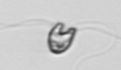
Label: flagellate_morphotype1